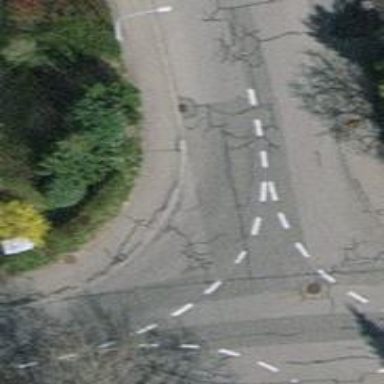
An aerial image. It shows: Kerb barrier.